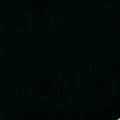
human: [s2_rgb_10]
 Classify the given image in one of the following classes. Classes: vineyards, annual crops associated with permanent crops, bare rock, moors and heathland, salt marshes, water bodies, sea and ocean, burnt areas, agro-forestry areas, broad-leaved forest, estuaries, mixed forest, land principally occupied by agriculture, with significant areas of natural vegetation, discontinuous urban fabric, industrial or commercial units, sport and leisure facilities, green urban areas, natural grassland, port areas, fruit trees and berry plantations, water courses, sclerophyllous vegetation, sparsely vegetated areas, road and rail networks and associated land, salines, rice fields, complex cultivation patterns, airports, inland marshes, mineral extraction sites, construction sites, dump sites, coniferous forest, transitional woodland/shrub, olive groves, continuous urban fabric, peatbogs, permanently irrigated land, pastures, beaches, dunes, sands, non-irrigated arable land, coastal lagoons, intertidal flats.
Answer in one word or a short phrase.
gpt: sea and ocean